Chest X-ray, AP view. Patient: 11 years old, sex F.
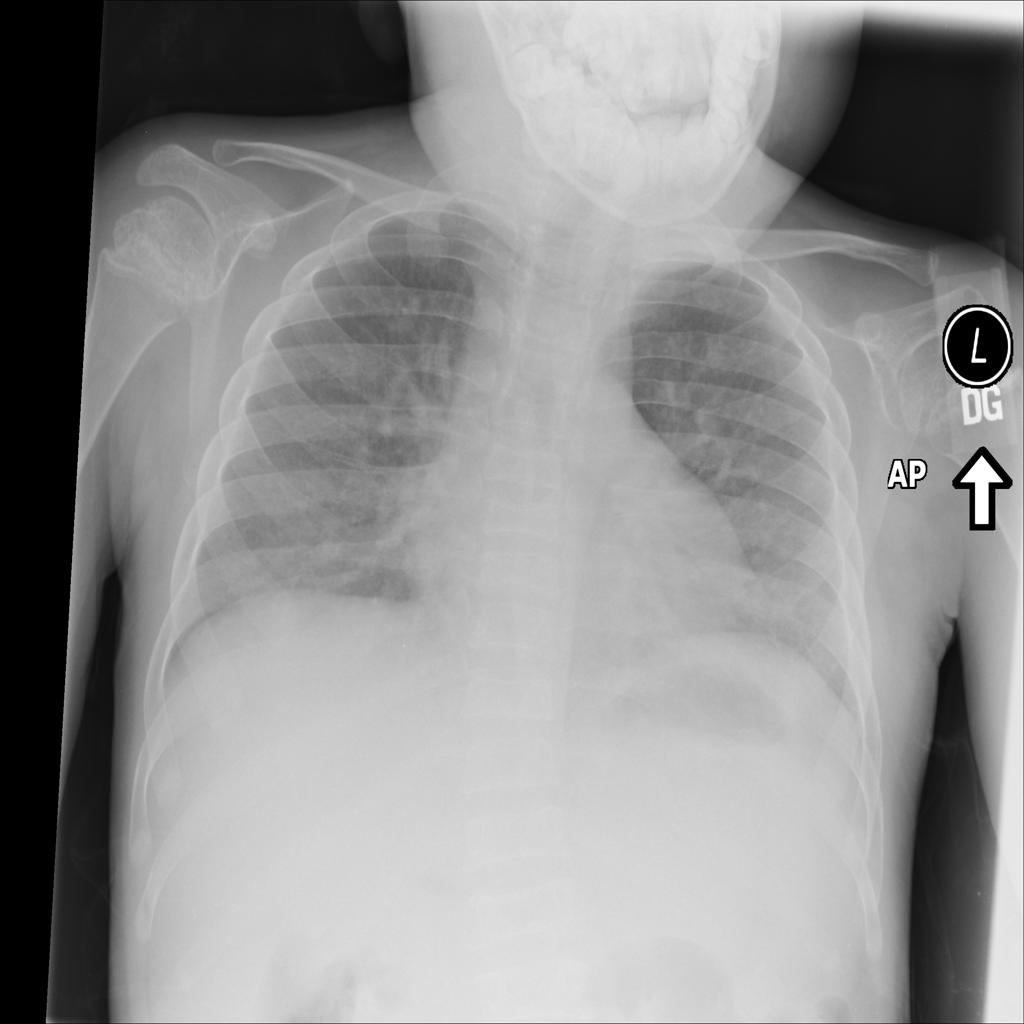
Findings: Infiltration